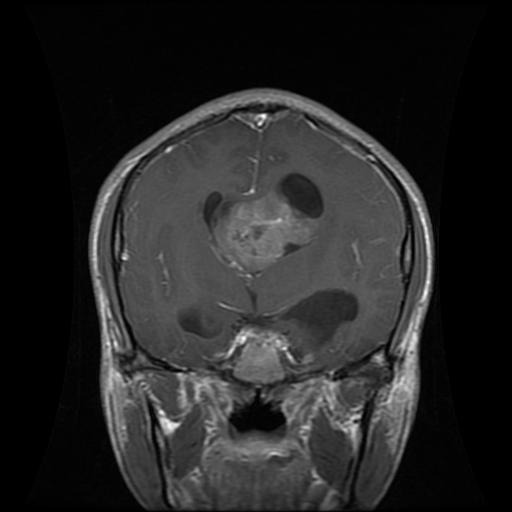
Label: glioma